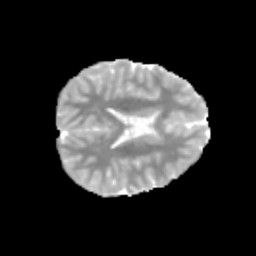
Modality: MD
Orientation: axial
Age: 11
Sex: male
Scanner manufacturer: siemens
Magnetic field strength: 3 T
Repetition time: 3.8 s
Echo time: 0.07 s